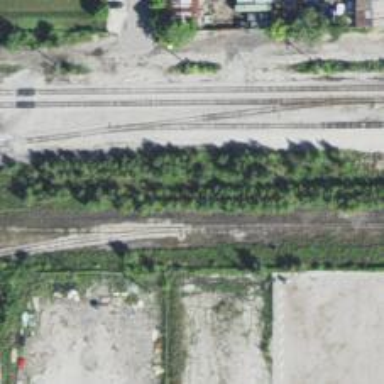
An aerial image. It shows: Abandoned railway yard.